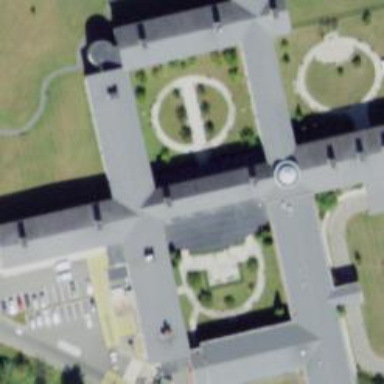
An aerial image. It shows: Hospital providing healthcare services.